Question: So I am using require.js and knockout.js together. I have a simple page that will the collect users.
Here is the code:
cshtml file:
'''
@section scripts{
<script data-main="../Scripts/app/usermanagement/app.invite" src="../Scripts/lib/require.js"></script>
}
<div id="usermanagement-invite-view">
<p>Enter all the users you would like to invite to this account. You will be able to set the permissions onces you have added them.</p>
<span data-bind="text: ko.toJSON($data)"></span>
<div data-bind="foreach: invitedUsers()">
<div><span data-bind="text: firstName"></span></div>
<div><span data-bind="text: lastName"></span></div>
<div><span data-bind="text: emailAddress"></span></div>
</div>
<div>
<input type="text" placeholder="First Name" data-bind="text: firstName" class="input" />
<input type="text" placeholder="Last Name" data-bind="text: lastName" class="input" />
<input type="email" placeholder="EmailAddress" data-bind="text: emailAddress" class="input" />
<input type="button" value="Invite" data-bind="click: invite" class="submit" />
</div>
</div>
'''
Here is the app.invite.js
'''
requirejs.config({
"baseUrl": "../Scripts/app/usermanagement",
"paths": {
"app.invite": "app.invite",
"ko": "../../lib/knockout-2.2.1",
"jquery": "//ajax.googleapis.com/ajax/libs/jquery/2.0.0/jquery.min",
"toastr": "../../lib/toastr"
}
});
// Load the main app module to start the app
require(["main.invite"], function (bs) { bs.run(); });
'''
Here is the main.invite.js:
'''
define(['ko', 'inviteViewModel'], function (ko, inviteViewModel) {
var
run = function () {
var vm = new inviteViewModel();
ko.applyBindings(vm, document.getElementById('#usermanagement-invite-view'));
};
return {
run: run
};
});
'''
Here is the inviteViewModel:
'''
define('inviteViewModel', ['jquery', 'ko', 'toastr', 'model.user'], function ($, ko, toastr, User) {
return function inviteViewModel() {
var self = this;
self.firstName = ko.observable();
self.lastName = ko.observable();
self.emailAddress = ko.observable();
self.invitedUsers = ko.observableArray();
self.invite = function () {
var newUser = new User();
newUser.firstName(self.firstName());
newUser.lastName(self.lastName());
newUser.emailAddress(self.emailAddress());
self.invitedUsers().push(newUser);
console.log(self.invitedUsers());
};
}
});
'''
For some reason, when i call the invite function, the code shows that I am adding something to collection, but the UI doesn't get updated. Here what it looks like when i do a console.log. This however doesn't show the value being

What am I doing wrong?
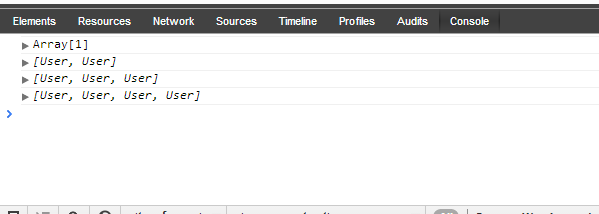
Answer: You need to call 'push' directly on the 'observableArray' in order to KO tracks the changes for you and updates the UI, so you don't need the parenthesis:
'''
self.invitedUsers.push(newUser);
'''
See also in the <URL>
> pop, , shift, unshift, reverse, sort, spliceAll of these functions are equivalent to running the native JavaScript
array functions on the underlying array, and then notifying listeners
about the change:'myObservableArray.push('Some new value')' adds a new item to the end of
array